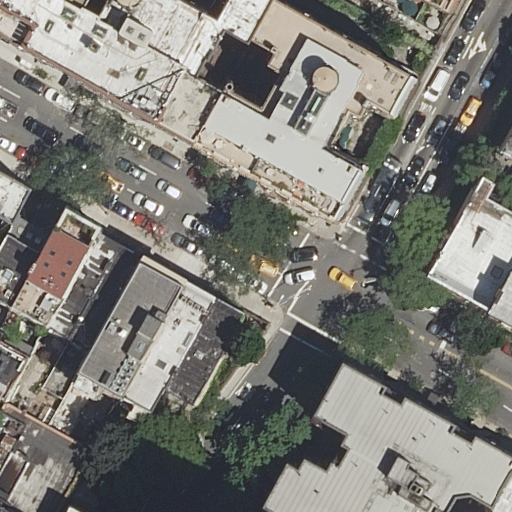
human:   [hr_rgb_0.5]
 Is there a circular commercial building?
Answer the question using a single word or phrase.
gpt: no

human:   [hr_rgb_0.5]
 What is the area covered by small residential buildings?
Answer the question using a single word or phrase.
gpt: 243m2

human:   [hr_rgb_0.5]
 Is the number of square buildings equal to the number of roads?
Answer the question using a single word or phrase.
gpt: no

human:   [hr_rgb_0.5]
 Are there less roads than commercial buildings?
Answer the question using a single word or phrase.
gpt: no

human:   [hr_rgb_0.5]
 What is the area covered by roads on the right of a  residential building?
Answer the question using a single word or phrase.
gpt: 0m2

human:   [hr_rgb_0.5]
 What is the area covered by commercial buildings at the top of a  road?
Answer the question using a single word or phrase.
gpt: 0m2

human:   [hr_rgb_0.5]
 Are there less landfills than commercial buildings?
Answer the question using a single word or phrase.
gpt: no

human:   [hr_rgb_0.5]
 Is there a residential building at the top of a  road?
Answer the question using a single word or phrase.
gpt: yes

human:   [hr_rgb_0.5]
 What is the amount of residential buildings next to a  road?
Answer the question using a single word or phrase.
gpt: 23

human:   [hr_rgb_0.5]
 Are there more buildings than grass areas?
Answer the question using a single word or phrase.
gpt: yes

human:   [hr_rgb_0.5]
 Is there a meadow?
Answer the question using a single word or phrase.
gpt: no

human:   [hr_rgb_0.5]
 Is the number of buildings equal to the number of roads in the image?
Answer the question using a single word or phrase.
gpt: no

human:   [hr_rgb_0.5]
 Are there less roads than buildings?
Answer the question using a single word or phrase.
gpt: yes

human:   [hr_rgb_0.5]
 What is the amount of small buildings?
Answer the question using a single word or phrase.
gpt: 9

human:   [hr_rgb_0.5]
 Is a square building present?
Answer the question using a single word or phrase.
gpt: no

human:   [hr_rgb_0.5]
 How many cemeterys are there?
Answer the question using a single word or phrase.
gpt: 0

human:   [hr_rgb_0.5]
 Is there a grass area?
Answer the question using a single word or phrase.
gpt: no

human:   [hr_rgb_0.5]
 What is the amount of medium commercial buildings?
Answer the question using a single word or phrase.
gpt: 0

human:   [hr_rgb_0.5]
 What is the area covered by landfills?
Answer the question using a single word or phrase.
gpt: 0m2

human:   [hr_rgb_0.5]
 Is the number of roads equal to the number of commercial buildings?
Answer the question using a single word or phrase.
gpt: no

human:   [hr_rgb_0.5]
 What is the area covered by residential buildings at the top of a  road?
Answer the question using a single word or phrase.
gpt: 2513m2

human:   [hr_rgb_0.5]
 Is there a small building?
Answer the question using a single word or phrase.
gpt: yes

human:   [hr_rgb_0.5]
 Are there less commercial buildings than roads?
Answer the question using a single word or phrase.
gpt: yes

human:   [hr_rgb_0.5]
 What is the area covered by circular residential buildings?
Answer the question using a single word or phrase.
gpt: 0m2

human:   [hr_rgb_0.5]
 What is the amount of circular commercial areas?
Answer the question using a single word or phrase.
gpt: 0

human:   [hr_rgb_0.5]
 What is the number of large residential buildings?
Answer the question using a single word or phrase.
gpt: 1

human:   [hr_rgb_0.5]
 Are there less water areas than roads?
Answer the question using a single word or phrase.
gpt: yes

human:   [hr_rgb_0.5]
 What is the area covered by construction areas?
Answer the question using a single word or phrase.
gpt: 0m2

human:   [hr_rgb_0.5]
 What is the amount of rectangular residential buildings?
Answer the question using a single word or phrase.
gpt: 19

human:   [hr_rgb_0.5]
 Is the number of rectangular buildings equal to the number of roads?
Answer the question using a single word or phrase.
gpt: no

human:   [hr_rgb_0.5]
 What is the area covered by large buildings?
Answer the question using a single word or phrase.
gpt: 872m2

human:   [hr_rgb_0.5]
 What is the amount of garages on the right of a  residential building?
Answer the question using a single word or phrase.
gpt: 0

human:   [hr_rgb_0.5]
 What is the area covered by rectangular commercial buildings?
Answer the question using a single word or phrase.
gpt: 0m2

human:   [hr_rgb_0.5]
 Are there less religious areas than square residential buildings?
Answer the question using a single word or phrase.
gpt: no

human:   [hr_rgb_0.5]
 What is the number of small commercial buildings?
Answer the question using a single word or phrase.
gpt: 0

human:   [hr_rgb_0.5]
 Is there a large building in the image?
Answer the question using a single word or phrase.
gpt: yes